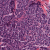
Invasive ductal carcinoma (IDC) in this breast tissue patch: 1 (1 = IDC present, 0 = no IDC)